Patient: sex F, age 35
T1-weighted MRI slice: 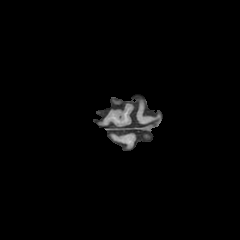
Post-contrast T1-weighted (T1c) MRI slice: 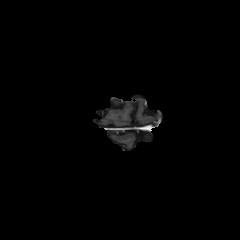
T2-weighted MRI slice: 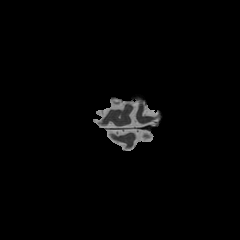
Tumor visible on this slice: no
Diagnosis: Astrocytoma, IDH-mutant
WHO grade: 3